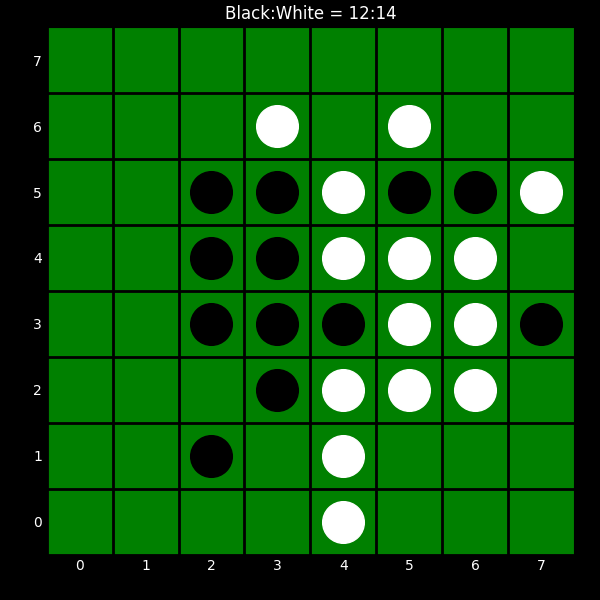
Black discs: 12
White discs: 14